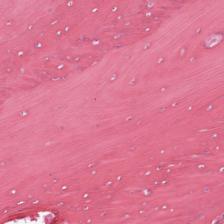
Label: Non-Tumor